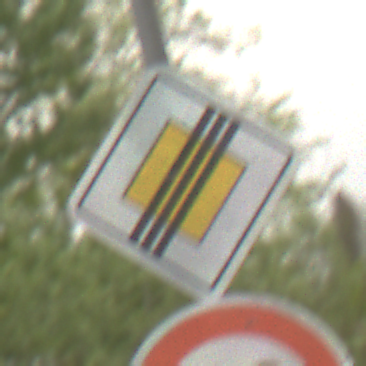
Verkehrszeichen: EndeVorfahrtsstrasse
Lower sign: Geschwindigkeit70
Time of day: MorningAfternoon
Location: Outdoor (Nature)
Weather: Overcast
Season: NotSpecified
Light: Natural